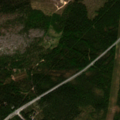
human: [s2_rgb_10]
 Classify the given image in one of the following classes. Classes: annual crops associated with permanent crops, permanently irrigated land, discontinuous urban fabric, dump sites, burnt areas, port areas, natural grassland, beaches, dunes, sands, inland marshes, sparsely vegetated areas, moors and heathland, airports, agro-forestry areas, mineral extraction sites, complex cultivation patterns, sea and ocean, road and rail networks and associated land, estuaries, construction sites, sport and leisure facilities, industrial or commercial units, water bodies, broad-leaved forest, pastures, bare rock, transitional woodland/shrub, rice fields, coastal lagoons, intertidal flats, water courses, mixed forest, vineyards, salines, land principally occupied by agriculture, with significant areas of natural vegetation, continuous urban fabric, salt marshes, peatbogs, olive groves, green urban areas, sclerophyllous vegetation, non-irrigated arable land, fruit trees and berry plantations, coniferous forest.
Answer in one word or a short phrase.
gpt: coniferous forest, transitional woodland/shrub